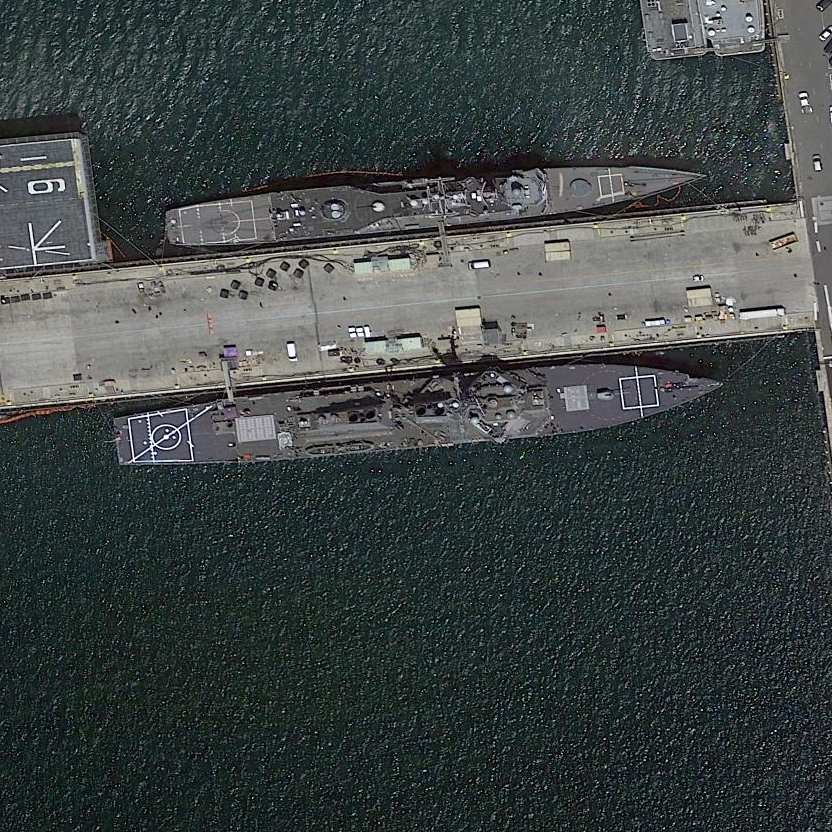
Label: destroyer